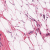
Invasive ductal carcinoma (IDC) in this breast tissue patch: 0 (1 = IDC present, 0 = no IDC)